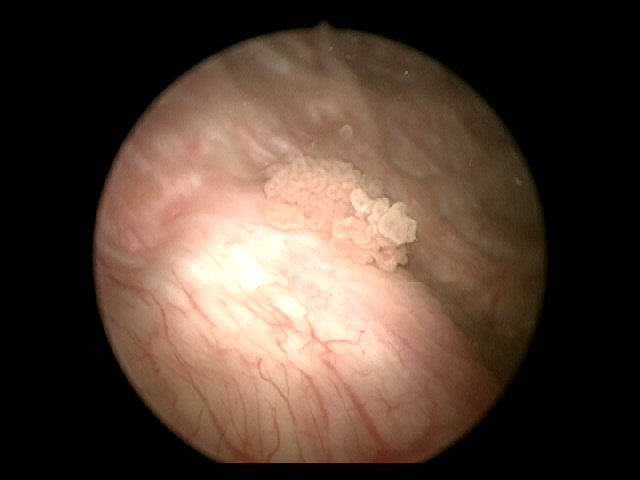
Modality: WLC
Class: Malignant
Subclass: LowGradePapillary
Lesion: L1
Stage: Ta
Morphology: Papillary
Bladder cancer association: Yes